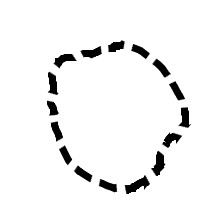
Shape: circle